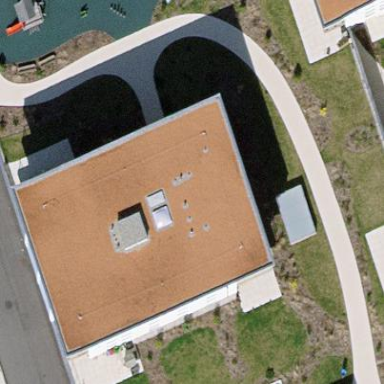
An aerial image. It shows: Residential building with flat roof.